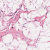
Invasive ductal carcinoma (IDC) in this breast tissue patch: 0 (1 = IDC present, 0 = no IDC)